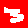
Digit: 3